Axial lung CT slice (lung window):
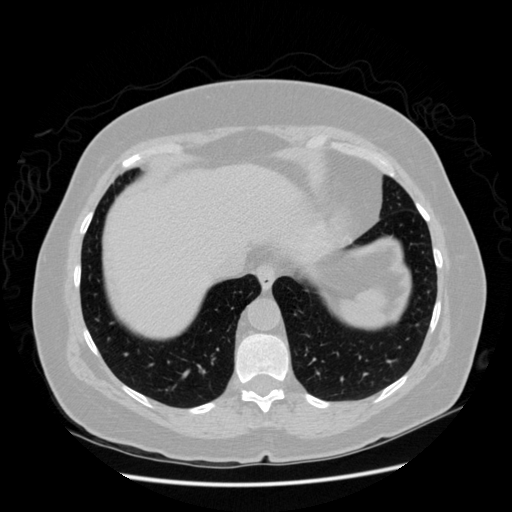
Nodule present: no